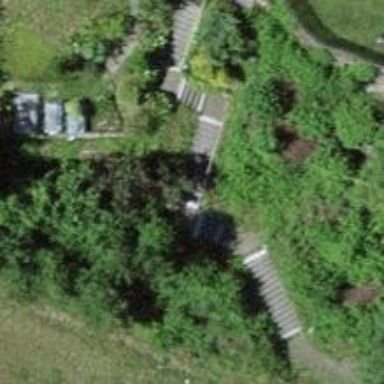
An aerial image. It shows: Road with steps.